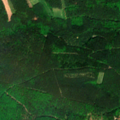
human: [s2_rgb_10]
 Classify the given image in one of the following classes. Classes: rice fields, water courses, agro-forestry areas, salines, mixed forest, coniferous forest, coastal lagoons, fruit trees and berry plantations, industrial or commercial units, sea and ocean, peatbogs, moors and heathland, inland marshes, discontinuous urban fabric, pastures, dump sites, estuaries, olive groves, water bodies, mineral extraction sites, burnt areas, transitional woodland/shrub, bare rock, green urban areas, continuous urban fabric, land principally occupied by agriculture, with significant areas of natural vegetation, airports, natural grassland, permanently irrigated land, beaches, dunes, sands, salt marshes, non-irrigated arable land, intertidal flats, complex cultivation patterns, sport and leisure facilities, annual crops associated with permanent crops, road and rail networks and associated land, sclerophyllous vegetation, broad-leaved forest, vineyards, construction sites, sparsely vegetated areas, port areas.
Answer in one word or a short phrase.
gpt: broad-leaved forest, coniferous forest, mixed forest